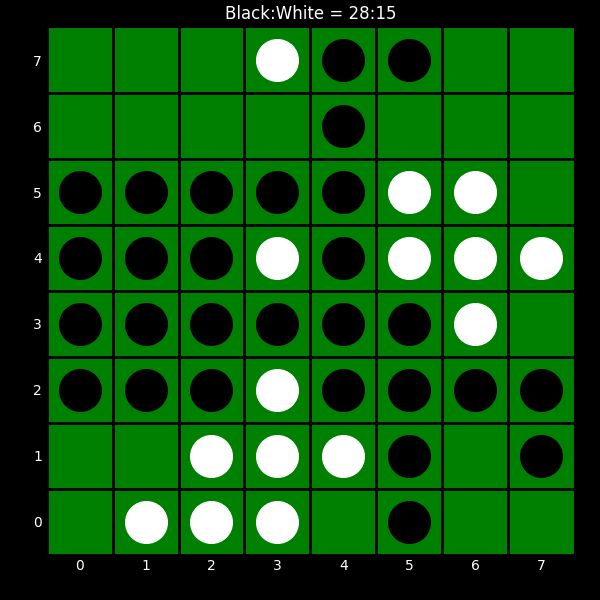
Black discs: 28
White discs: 15